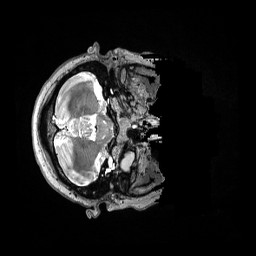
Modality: T2w
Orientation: axial
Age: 34
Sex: female
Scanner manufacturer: siemens
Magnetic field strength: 3 T
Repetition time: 3.2 s
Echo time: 0.562 s